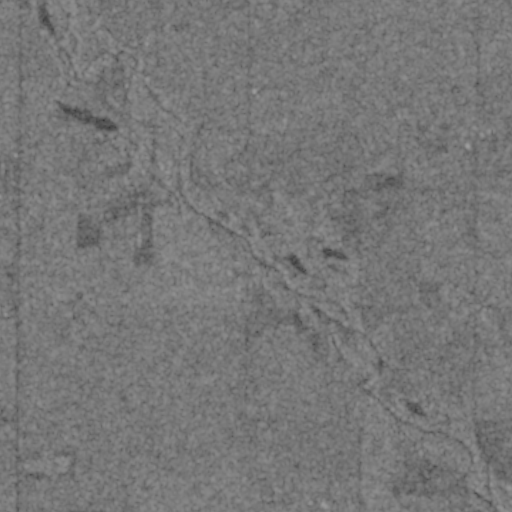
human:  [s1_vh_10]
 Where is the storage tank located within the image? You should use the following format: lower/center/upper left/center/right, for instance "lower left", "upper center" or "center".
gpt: The storage tank is located in the upper left of the image.
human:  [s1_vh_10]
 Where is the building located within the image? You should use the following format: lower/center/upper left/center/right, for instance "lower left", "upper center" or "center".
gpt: The building is located in the upper left of the image.
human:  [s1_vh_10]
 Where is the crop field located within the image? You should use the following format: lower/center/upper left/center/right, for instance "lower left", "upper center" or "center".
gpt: There is no crop field in the image.

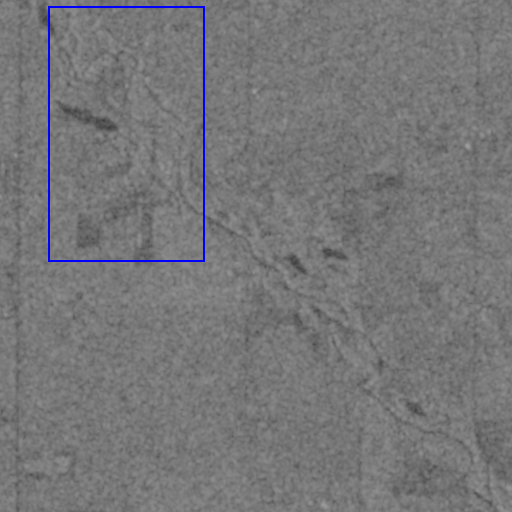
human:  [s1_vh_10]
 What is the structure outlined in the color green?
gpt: There is no green outline.
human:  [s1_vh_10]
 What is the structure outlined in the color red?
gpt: There is no structure outlined in red.